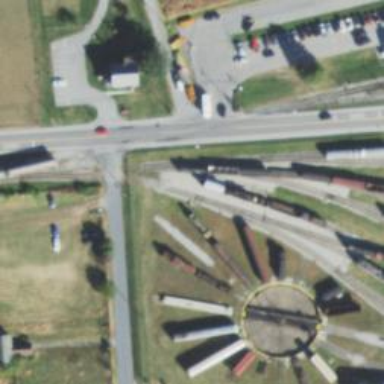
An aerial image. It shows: Preserved railway yard with rail tracks.